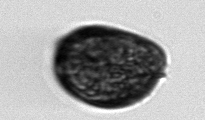
Label: Prorocentrum